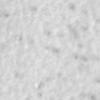
Label: no_change